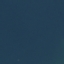
Label: SeaLake